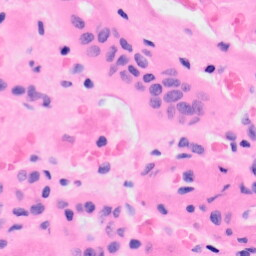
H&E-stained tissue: Kidney